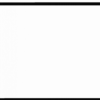
Label: dusty